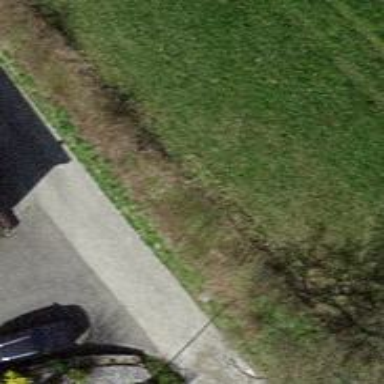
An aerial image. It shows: Residential road paved with concrete.